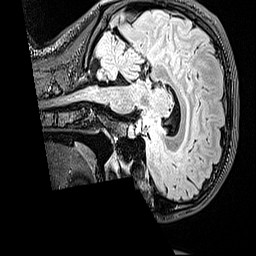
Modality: FLAIR
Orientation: sagittal
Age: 21
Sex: female
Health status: healthy
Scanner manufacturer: siemens
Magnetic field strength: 3 T
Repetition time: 5 s
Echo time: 0.388 s